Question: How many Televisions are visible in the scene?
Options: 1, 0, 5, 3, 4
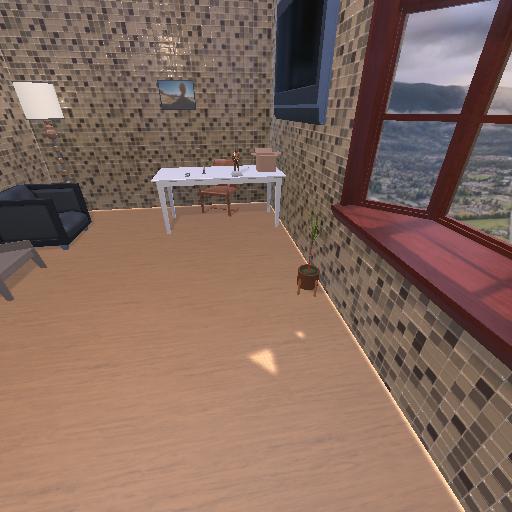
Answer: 1